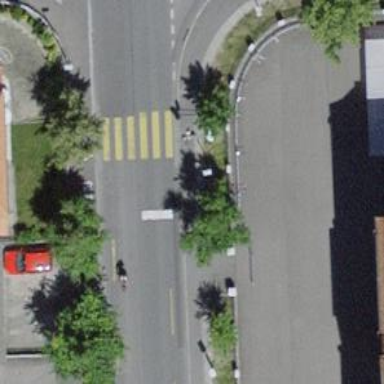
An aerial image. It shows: Uncontrolled road crossing with markings.